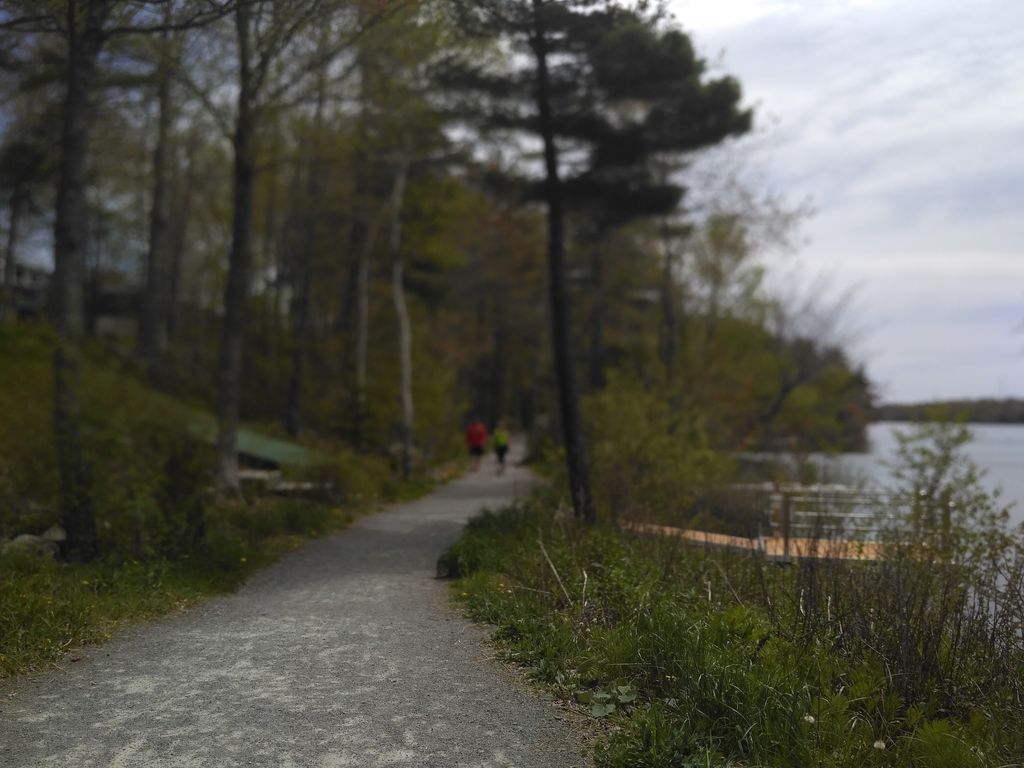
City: halifax